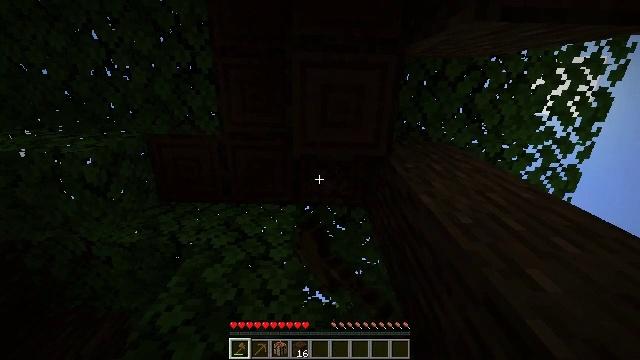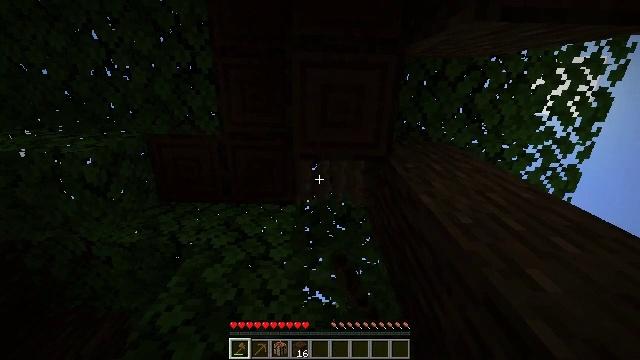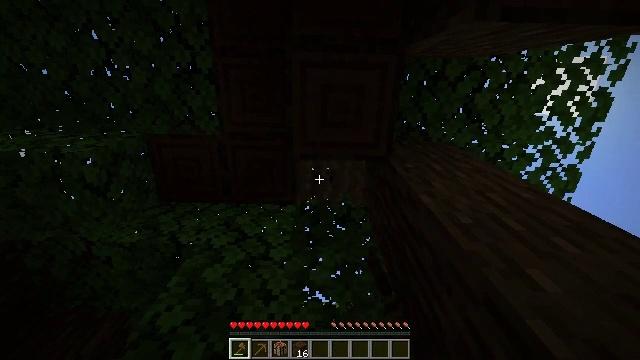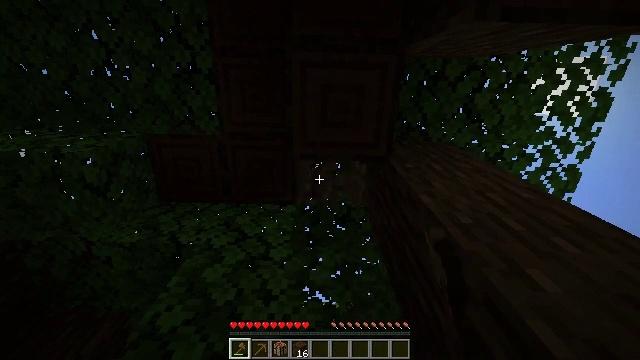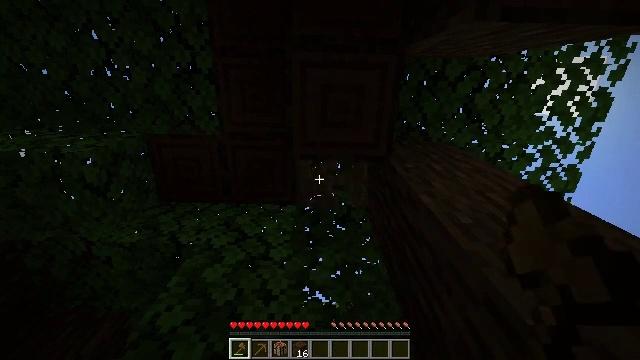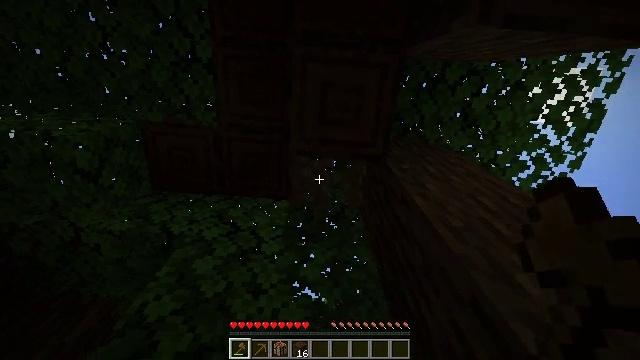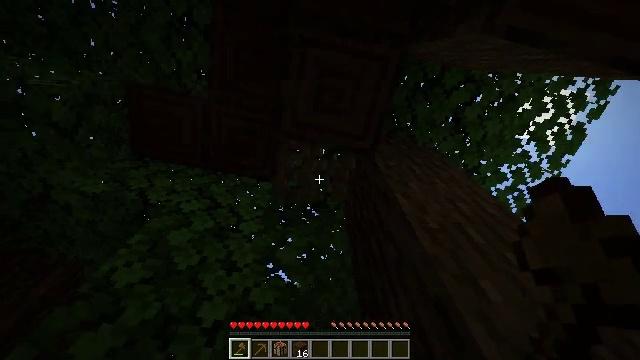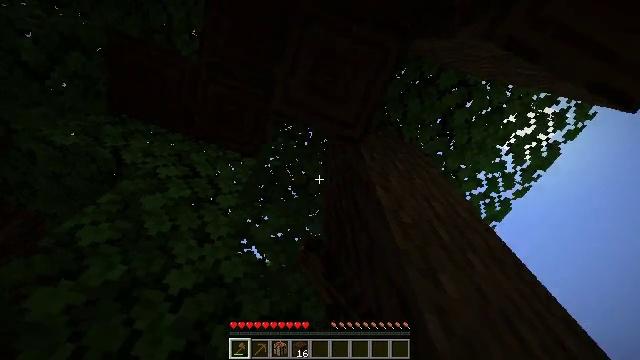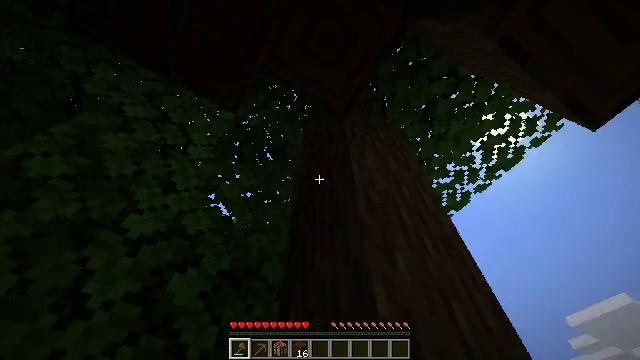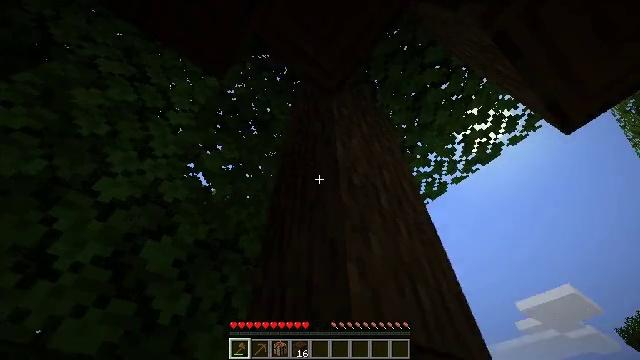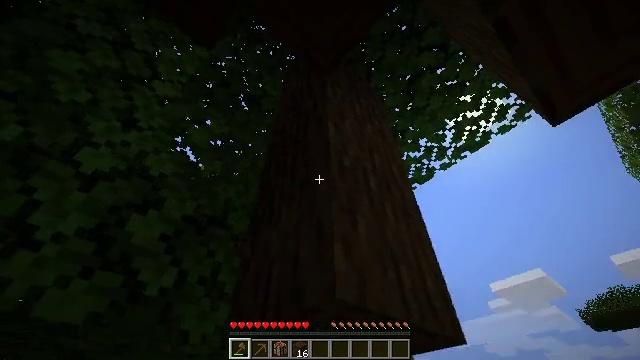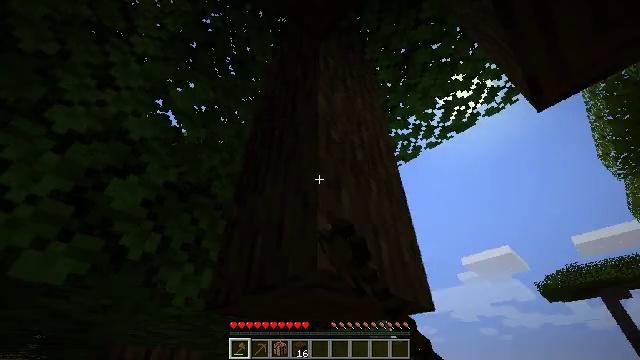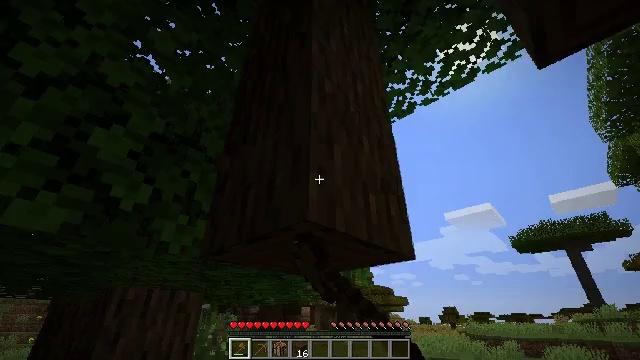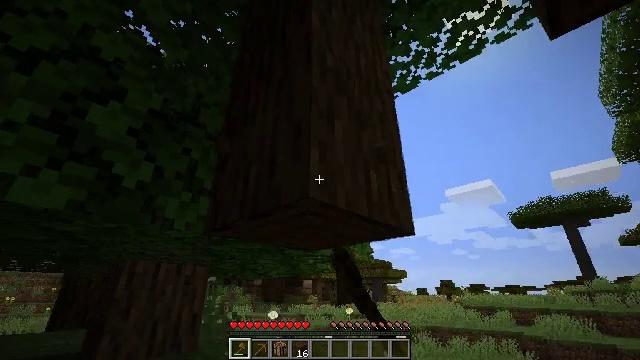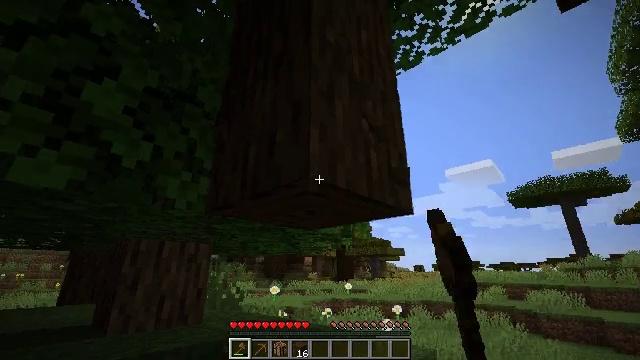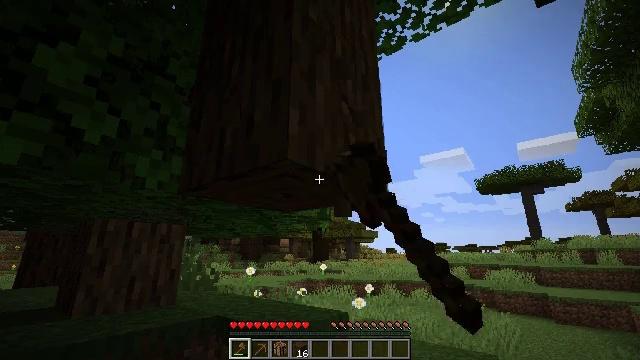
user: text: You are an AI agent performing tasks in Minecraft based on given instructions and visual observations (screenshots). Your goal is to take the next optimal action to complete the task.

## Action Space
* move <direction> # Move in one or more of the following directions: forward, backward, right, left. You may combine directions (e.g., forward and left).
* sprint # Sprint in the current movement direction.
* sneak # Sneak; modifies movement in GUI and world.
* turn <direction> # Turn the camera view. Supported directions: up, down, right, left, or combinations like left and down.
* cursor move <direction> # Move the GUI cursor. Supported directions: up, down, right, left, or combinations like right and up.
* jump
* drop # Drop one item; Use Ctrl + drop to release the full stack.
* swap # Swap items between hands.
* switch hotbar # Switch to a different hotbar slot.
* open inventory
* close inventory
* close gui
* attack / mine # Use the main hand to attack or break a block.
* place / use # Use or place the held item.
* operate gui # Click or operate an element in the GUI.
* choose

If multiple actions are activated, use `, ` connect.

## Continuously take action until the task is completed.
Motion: motion action
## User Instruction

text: Collect dark oak log for building.
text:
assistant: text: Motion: attack / mine
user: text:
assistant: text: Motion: attack / mine
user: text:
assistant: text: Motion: attack / mine
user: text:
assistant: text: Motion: attack / mine
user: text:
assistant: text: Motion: turn right, attack / mine
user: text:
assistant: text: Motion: turn right and down, attack / mine
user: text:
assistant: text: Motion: turn right and down, attack / mine
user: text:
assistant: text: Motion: turn right and down, attack / mine
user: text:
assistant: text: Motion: turn right and down, attack / mine
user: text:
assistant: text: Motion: turn right and down, attack / mine
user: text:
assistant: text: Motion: turn right and down, attack / mine
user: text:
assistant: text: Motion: turn right and down, attack / mine
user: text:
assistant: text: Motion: turn down, attack / mine
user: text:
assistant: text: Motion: turn down, attack / mine
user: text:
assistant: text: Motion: turn right and down, attack / mine
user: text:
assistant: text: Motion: attack / mine
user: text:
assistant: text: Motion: attack / mine
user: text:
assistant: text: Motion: attack / mine
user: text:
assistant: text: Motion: attack / mine
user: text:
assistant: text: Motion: attack / mine
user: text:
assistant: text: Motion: attack / mine
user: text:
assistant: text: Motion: attack / mine
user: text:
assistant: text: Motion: attack / mine
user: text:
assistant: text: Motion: attack / mine
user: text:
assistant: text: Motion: attack / mine
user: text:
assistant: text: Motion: attack / mine
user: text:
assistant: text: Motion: attack / mine
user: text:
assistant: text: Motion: attack / mine
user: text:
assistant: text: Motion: turn left, attack / mine
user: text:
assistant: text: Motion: turn left and up, attack / mine